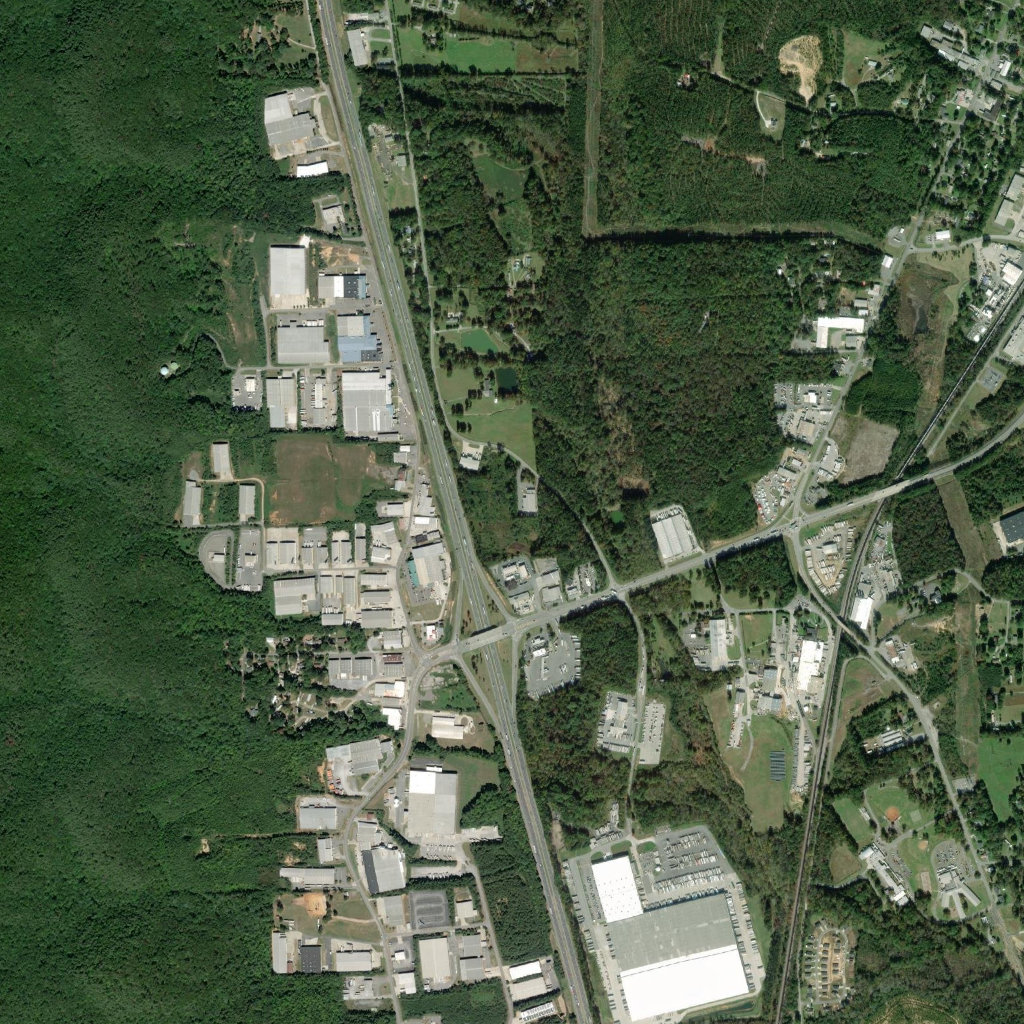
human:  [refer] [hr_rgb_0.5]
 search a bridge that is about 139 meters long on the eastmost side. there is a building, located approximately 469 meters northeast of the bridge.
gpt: <box>[[84, 46, 89, 49, 0]]</box>

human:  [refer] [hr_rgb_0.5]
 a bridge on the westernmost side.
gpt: <box>[[45, 61, 49, 63, 0]]</box>

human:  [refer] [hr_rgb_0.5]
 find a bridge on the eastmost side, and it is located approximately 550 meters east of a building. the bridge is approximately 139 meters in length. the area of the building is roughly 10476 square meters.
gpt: <box>[[84, 46, 89, 49, 0]]</box>